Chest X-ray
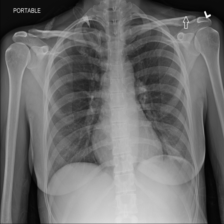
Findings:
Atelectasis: negative
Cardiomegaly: negative
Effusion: negative
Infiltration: negative
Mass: negative
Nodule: negative
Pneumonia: negative
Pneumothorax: negative
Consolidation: negative
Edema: negative
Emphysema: negative
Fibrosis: negative
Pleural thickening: negative
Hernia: negative